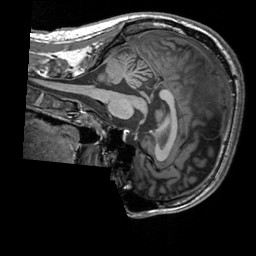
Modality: T1w
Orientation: sagittal
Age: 25
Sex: male
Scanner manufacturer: siemens
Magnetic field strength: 3 T
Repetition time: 2.3 s
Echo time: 0.00303 s